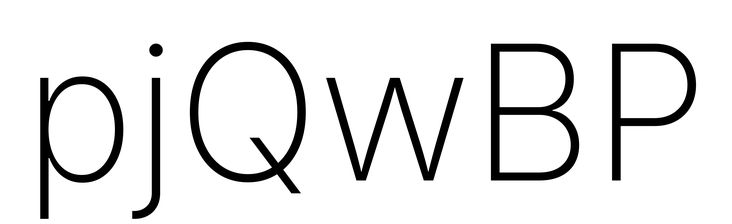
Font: Inter_ExtraLight